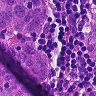
Metastatic tissue present: yes